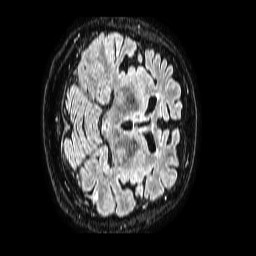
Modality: FLAIR
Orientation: axial
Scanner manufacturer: philips
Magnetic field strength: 1.5 T
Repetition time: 4.8 s
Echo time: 0.3 s